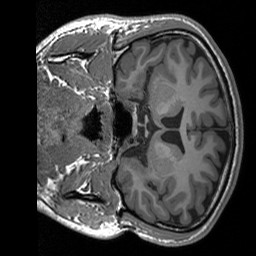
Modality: T1w
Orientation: coronal
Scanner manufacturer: siemens
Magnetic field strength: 3 T
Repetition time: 1.76 s
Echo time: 0.0022 s